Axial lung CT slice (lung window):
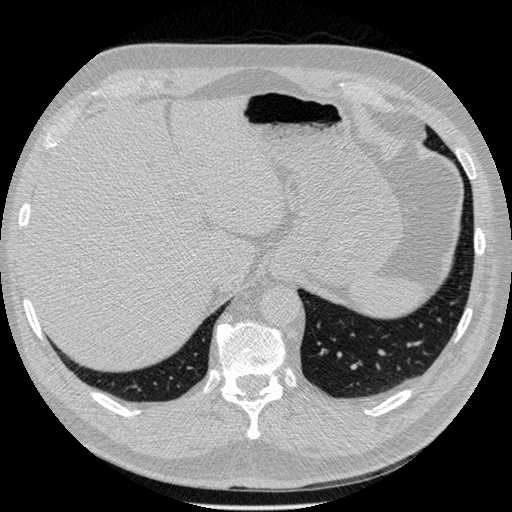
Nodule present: no